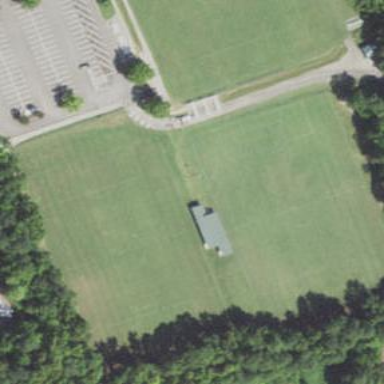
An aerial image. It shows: Soccer pitch for outdoor sports and leisure activities.